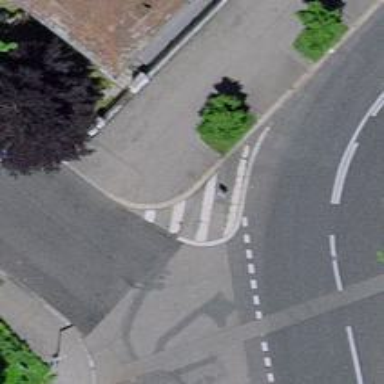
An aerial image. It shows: Kerb serving as barrier.